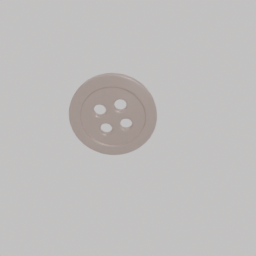
Label: people